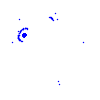
Particle: kaon